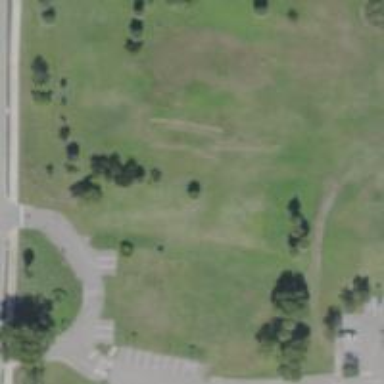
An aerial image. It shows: Disc golf hole.